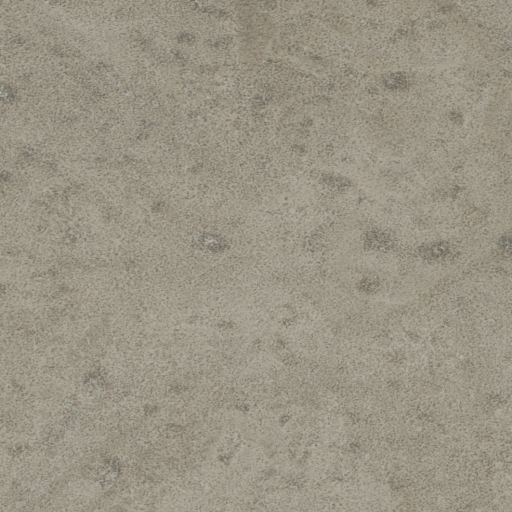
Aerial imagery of mountain in Oregon named Lookout Butte containing only shrub